Question: It appears that standard 16x16 icons get clipped in the tabs of a default tabpanel. Even the Sencha <URL> exhibits that behavior:

What is the preferred method to increase the height of the tabs in the tab bar so the entire icon will be displayed?
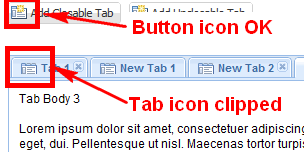
Answer: <URL>:
Add this to CSS:
'''
.x-tab-default-top button,
.x-tab-default-top .x-tab-inner {
height: 16px !important;
}
'''